Aerial crown-view tile of a tropical tree (Barro Colorado Island, Panama), acquired 20240611:
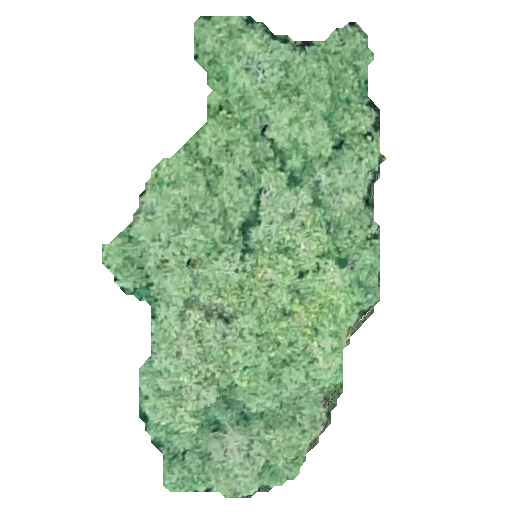
Species: Dipteryx oleifera
GBIF accepted scientific name: Dipteryx oleifera
Crown area: 144.905 m²